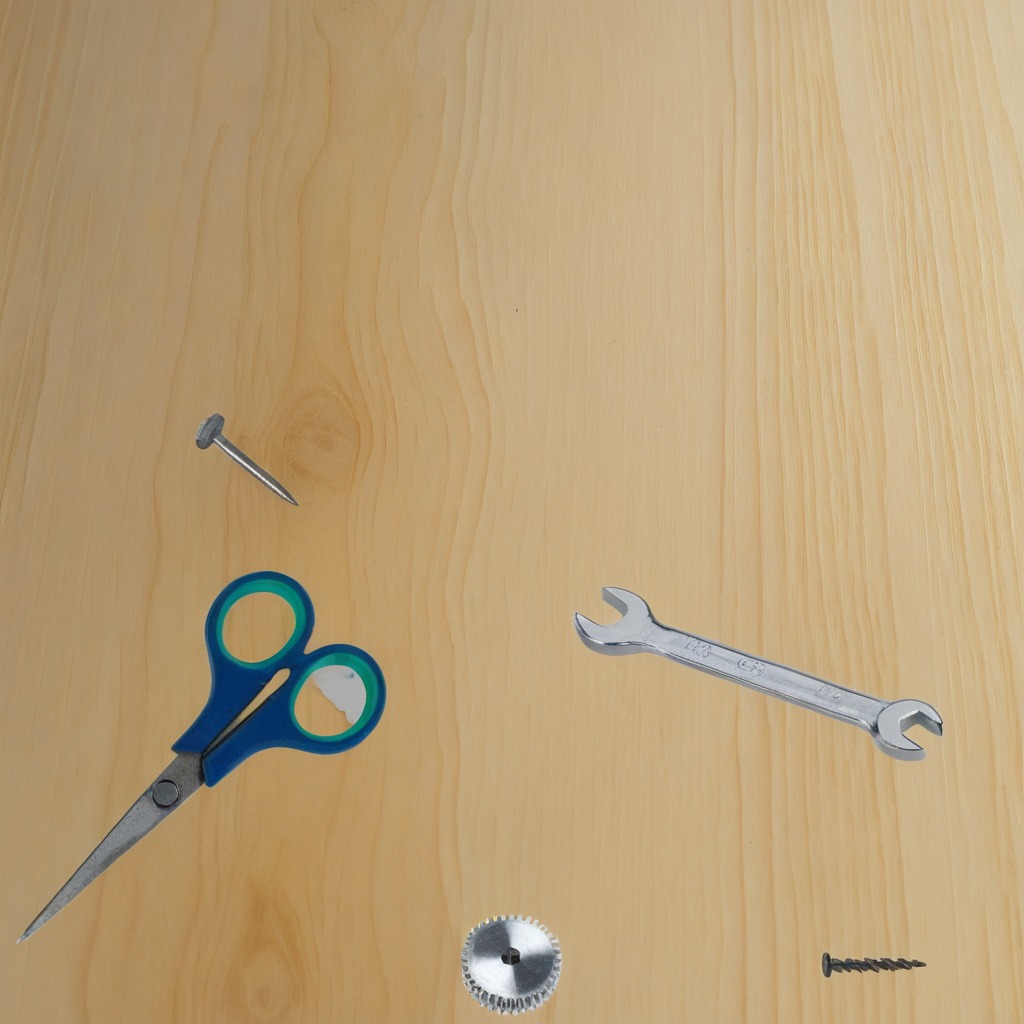
A steel gear with teeth, a metal machine screw, an iron nail, a pair of scissors, and a wrench are lying on a plywood surface in a paint workshop lit by afternoon window light.